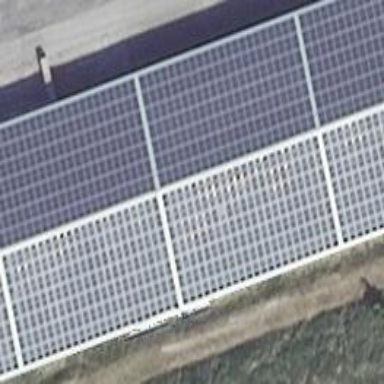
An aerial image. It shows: Solar photovoltaic panel generating electricity through small installation.